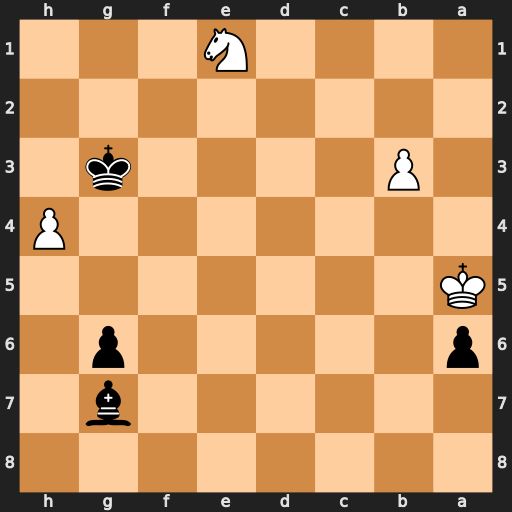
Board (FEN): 8/6b1/p5p1/K7/7P/1P4k1/8/4N3
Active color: b
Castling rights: -
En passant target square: -
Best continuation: Bc3+ b4 Bxe1